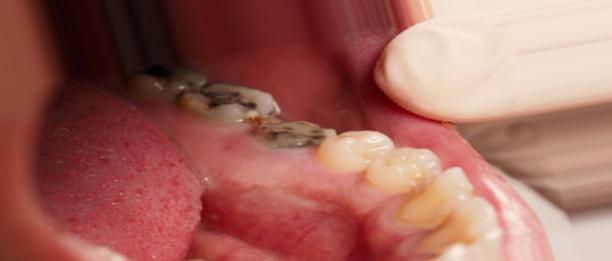
Condition: Caries